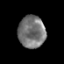
Tissue: prostate
Cell type: T cells
Senescence score: 0.2482
Nuclear area (px): 855
Mean DAPI intensity: 117.219